Aerial crown-view tile of a tropical tree (Barro Colorado Island, Panama), acquired 20250818:
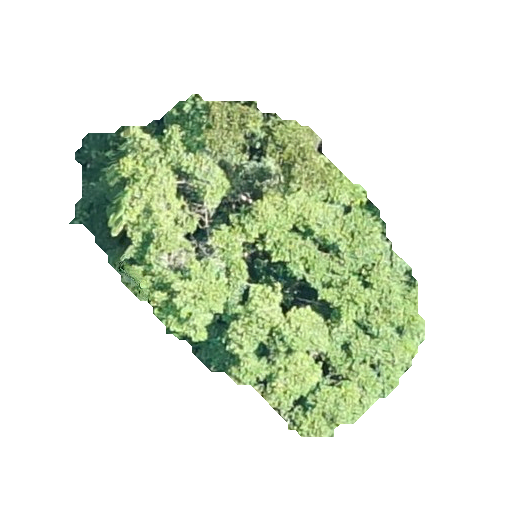
Species: Tabernaemontana arborea
GBIF accepted scientific name: Tabernaemontana arborea
Crown area: 106.332 m²